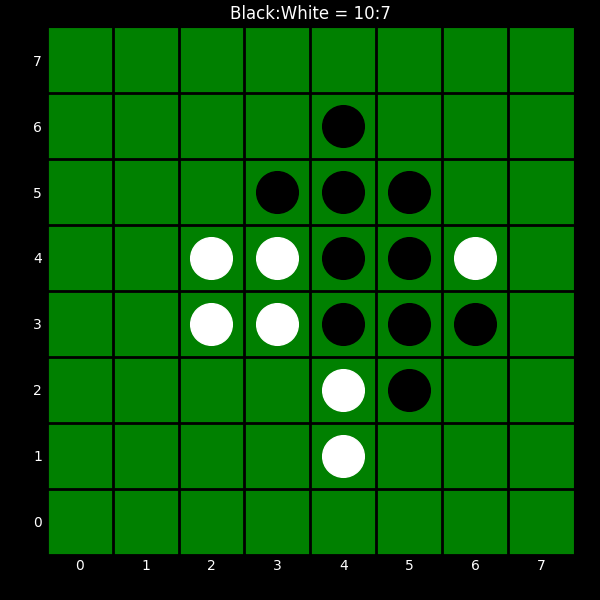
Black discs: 10
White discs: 7